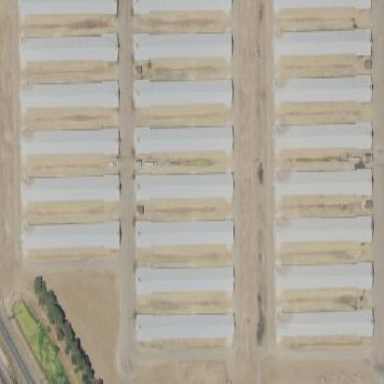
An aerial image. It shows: Farmyard area.